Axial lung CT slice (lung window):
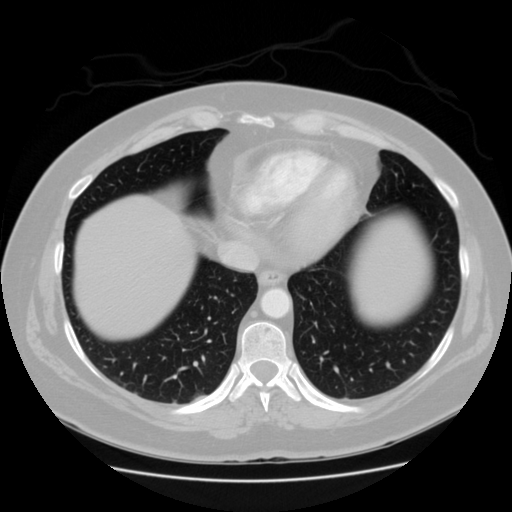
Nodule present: no